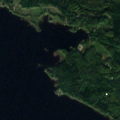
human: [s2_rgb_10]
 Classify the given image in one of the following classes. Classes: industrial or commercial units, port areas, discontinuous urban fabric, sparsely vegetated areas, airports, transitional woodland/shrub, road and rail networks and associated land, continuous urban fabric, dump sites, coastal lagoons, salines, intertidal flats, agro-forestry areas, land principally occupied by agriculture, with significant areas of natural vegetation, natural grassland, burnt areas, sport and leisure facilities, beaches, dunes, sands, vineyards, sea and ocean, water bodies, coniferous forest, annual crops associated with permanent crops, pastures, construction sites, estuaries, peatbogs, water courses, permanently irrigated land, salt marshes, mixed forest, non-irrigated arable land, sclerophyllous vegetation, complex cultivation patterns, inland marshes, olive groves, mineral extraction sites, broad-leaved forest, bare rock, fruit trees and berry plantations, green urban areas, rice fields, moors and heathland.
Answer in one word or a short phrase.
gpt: coniferous forest, mixed forest, water bodies